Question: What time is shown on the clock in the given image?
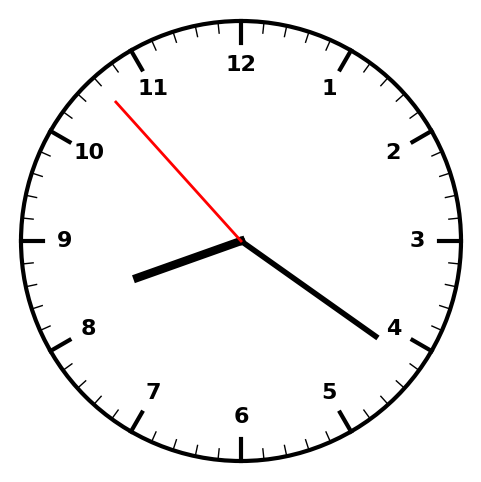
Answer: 08:20:53